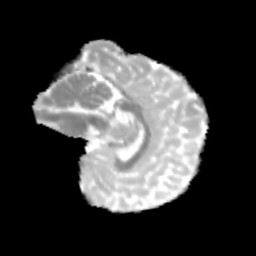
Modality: MD
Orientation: sagittal
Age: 9
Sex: male
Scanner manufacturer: siemens
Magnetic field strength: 3 T
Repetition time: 3.8 s
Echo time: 0.07 s